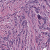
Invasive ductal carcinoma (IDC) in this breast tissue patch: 1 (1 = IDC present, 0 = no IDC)